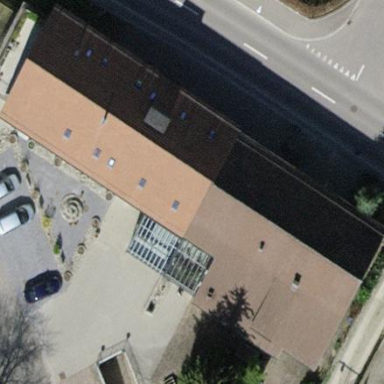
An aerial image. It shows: Gabled roof hotel.